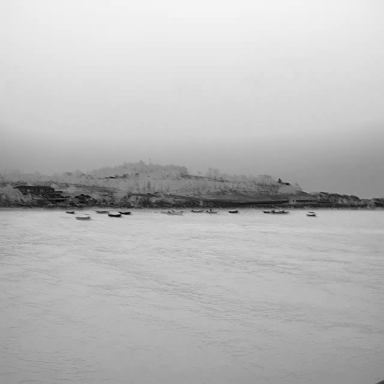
There are 13 bulk_carriers in the infrared image.